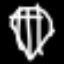
Label: diamond